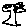
Label: tree